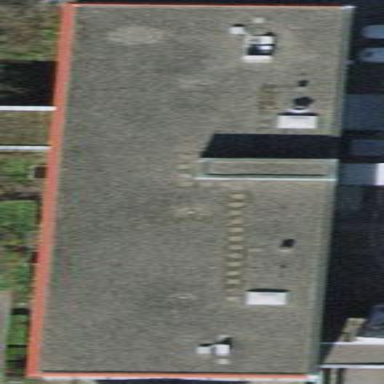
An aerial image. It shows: Commercial building.